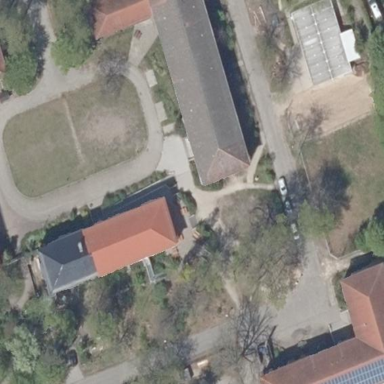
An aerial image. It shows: School.